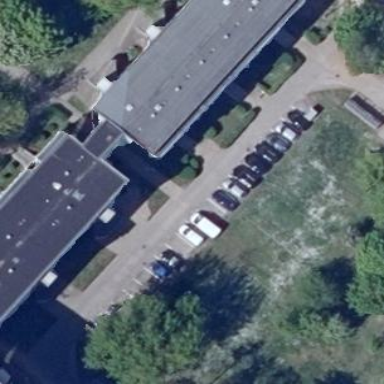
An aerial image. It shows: Parking area with surface.